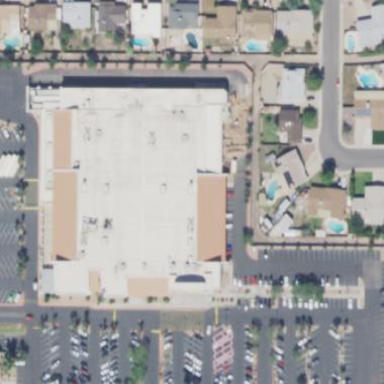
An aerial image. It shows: Department store building.